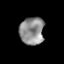
Tissue: prostate
Cell type: T cells
Senescence score: 0.3125
Nuclear area (px): 658
Mean DAPI intensity: 142.913